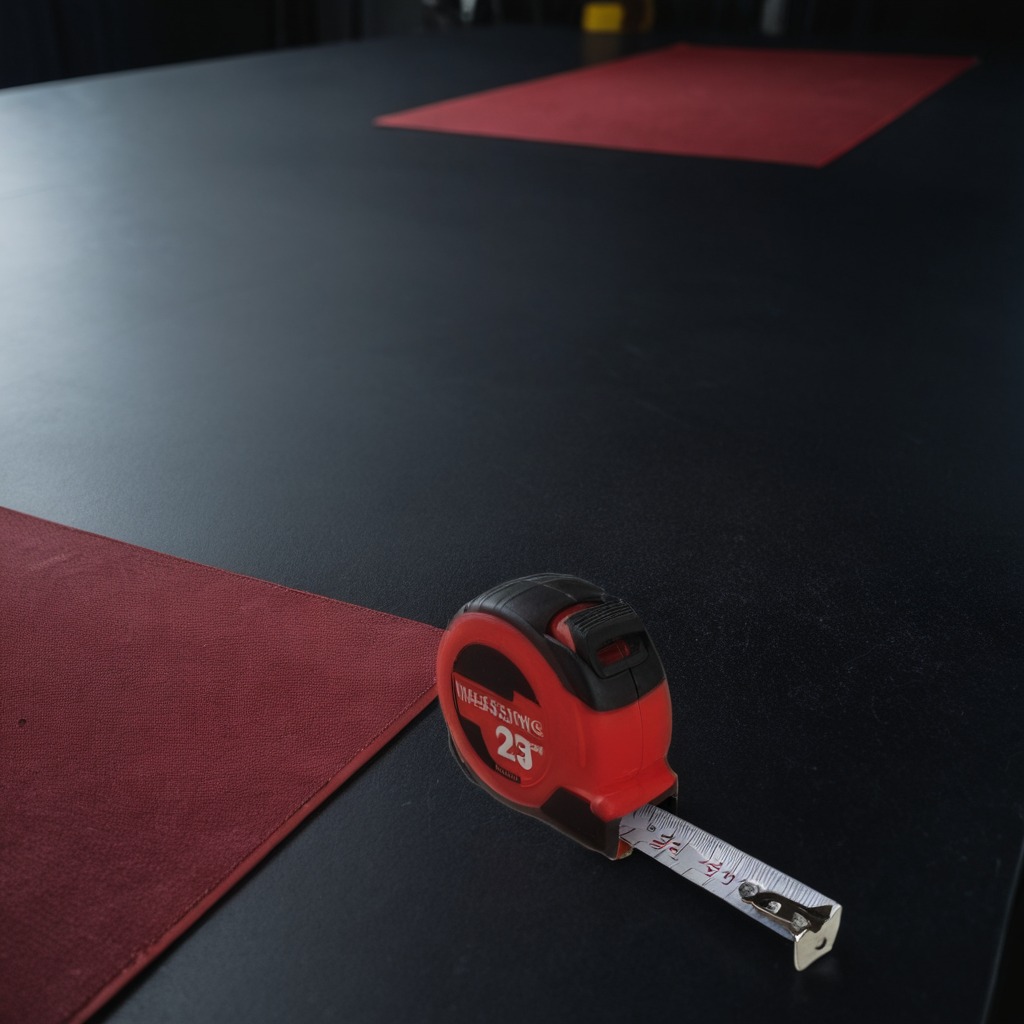
A measuring tape lies on a clean granite tabletop covered with a red rubber mat inside a workshop at night dim ambient light soft shadows worn but beneath the mat